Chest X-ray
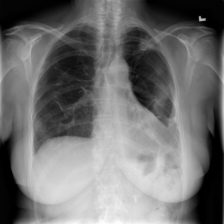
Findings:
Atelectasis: negative
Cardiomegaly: negative
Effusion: negative
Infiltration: negative
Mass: negative
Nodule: negative
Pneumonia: negative
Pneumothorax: negative
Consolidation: negative
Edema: negative
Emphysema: negative
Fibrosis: negative
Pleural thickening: negative
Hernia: negative